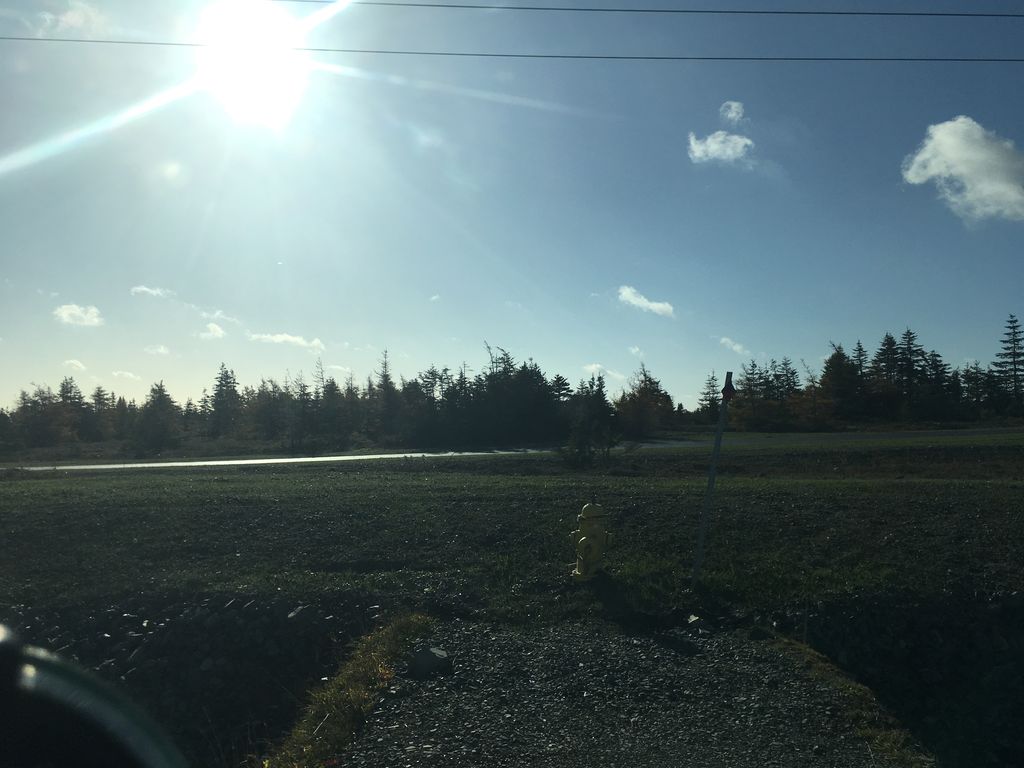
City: st_johns